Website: bh-photo
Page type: billing-address
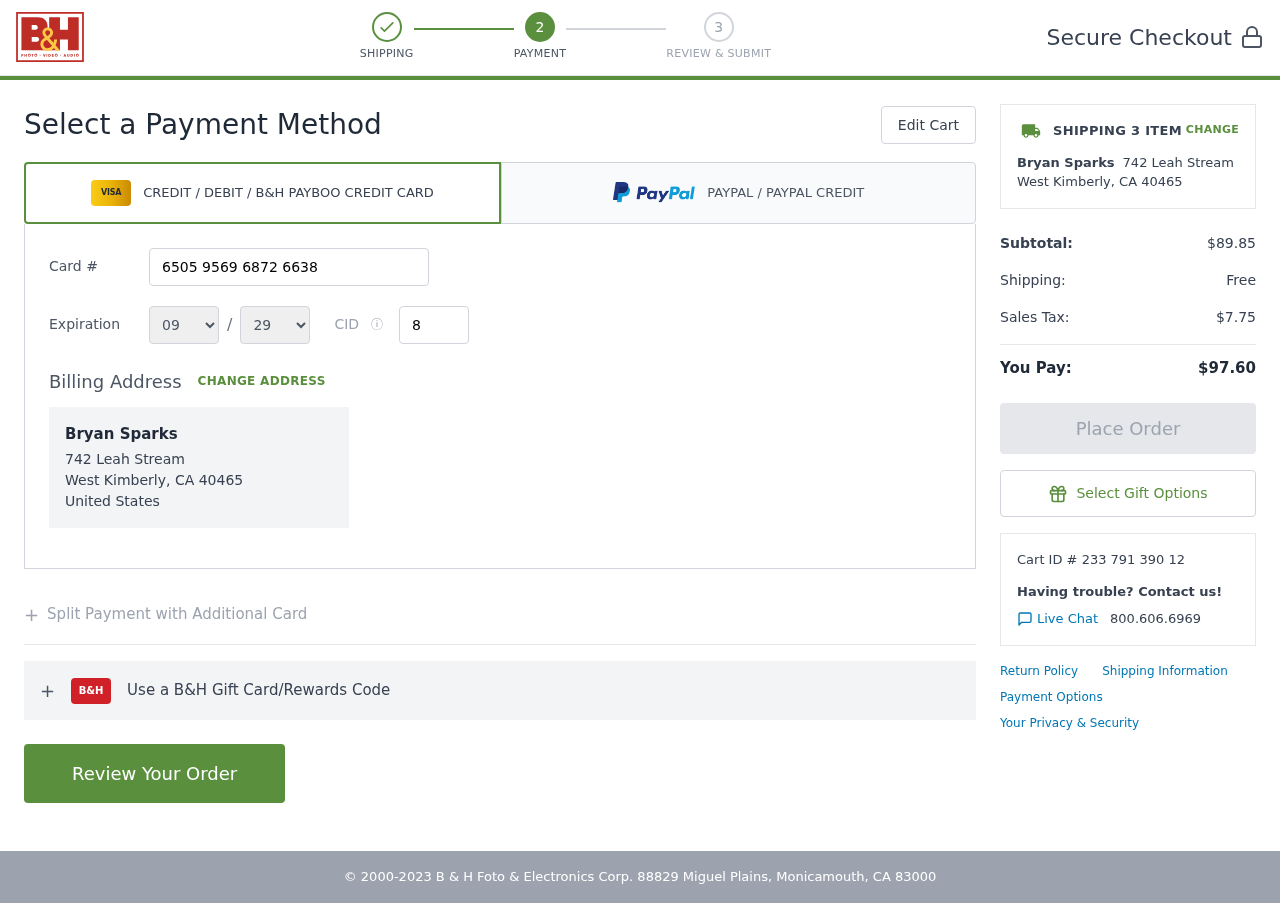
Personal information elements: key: PII_CARD_CVV
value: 857
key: PII_CARD_EXPIRY_MONTH
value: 09
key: PII_CARD_EXPIRY_YEAR
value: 29
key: PII_CARD_NUMBER
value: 6505 9569 6872 6638
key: PII_CITY_STATE_ZIP
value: West Kimberly, CA 40465
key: PII_COUNTRY
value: United States
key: PII_FULLNAME
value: Bryan Sparks
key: PII_STREET
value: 742 Leah Stream
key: PII_FULLNAME2
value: Bryan Sparks
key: PII_CITY
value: West Kimberly
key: PII_STATE_ABBR
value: CA
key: PII_POSTCODE
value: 40465
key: PII_POSTCODE_FULL
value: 40465
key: PII_CITY_STATE
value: West Kimberly, CA
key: PII_POSTCODE_NUMERIC
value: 40465
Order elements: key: ORDER_NUM_ITEMS
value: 3
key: ORDER_SUBTOTAL
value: $89.85
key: ORDER_SHIPPING_COST
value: Free
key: ORDER_TAX
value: $7.75
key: ORDER_TOTAL
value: $97.60
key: ORDER_ID
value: Cart ID # 233 791 390 12